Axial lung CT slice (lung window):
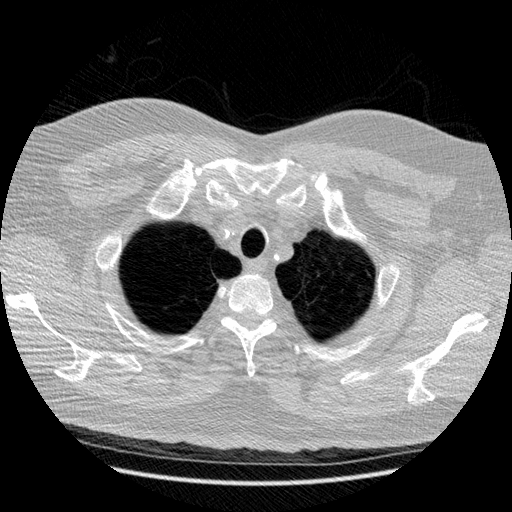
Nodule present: no